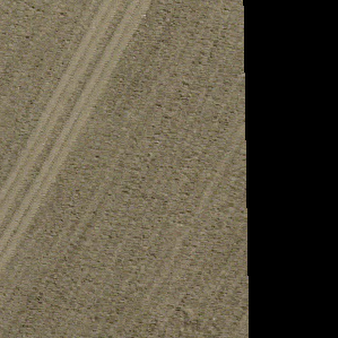
Label: other